Interaction volume radius: 10 \u00c5
Interaction volume height: 30 \u00c5
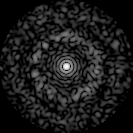
Disorder parameter: 0.8574